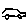
Label: car